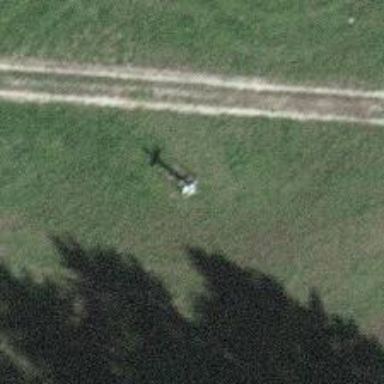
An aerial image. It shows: Historic wayside cross.